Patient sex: F
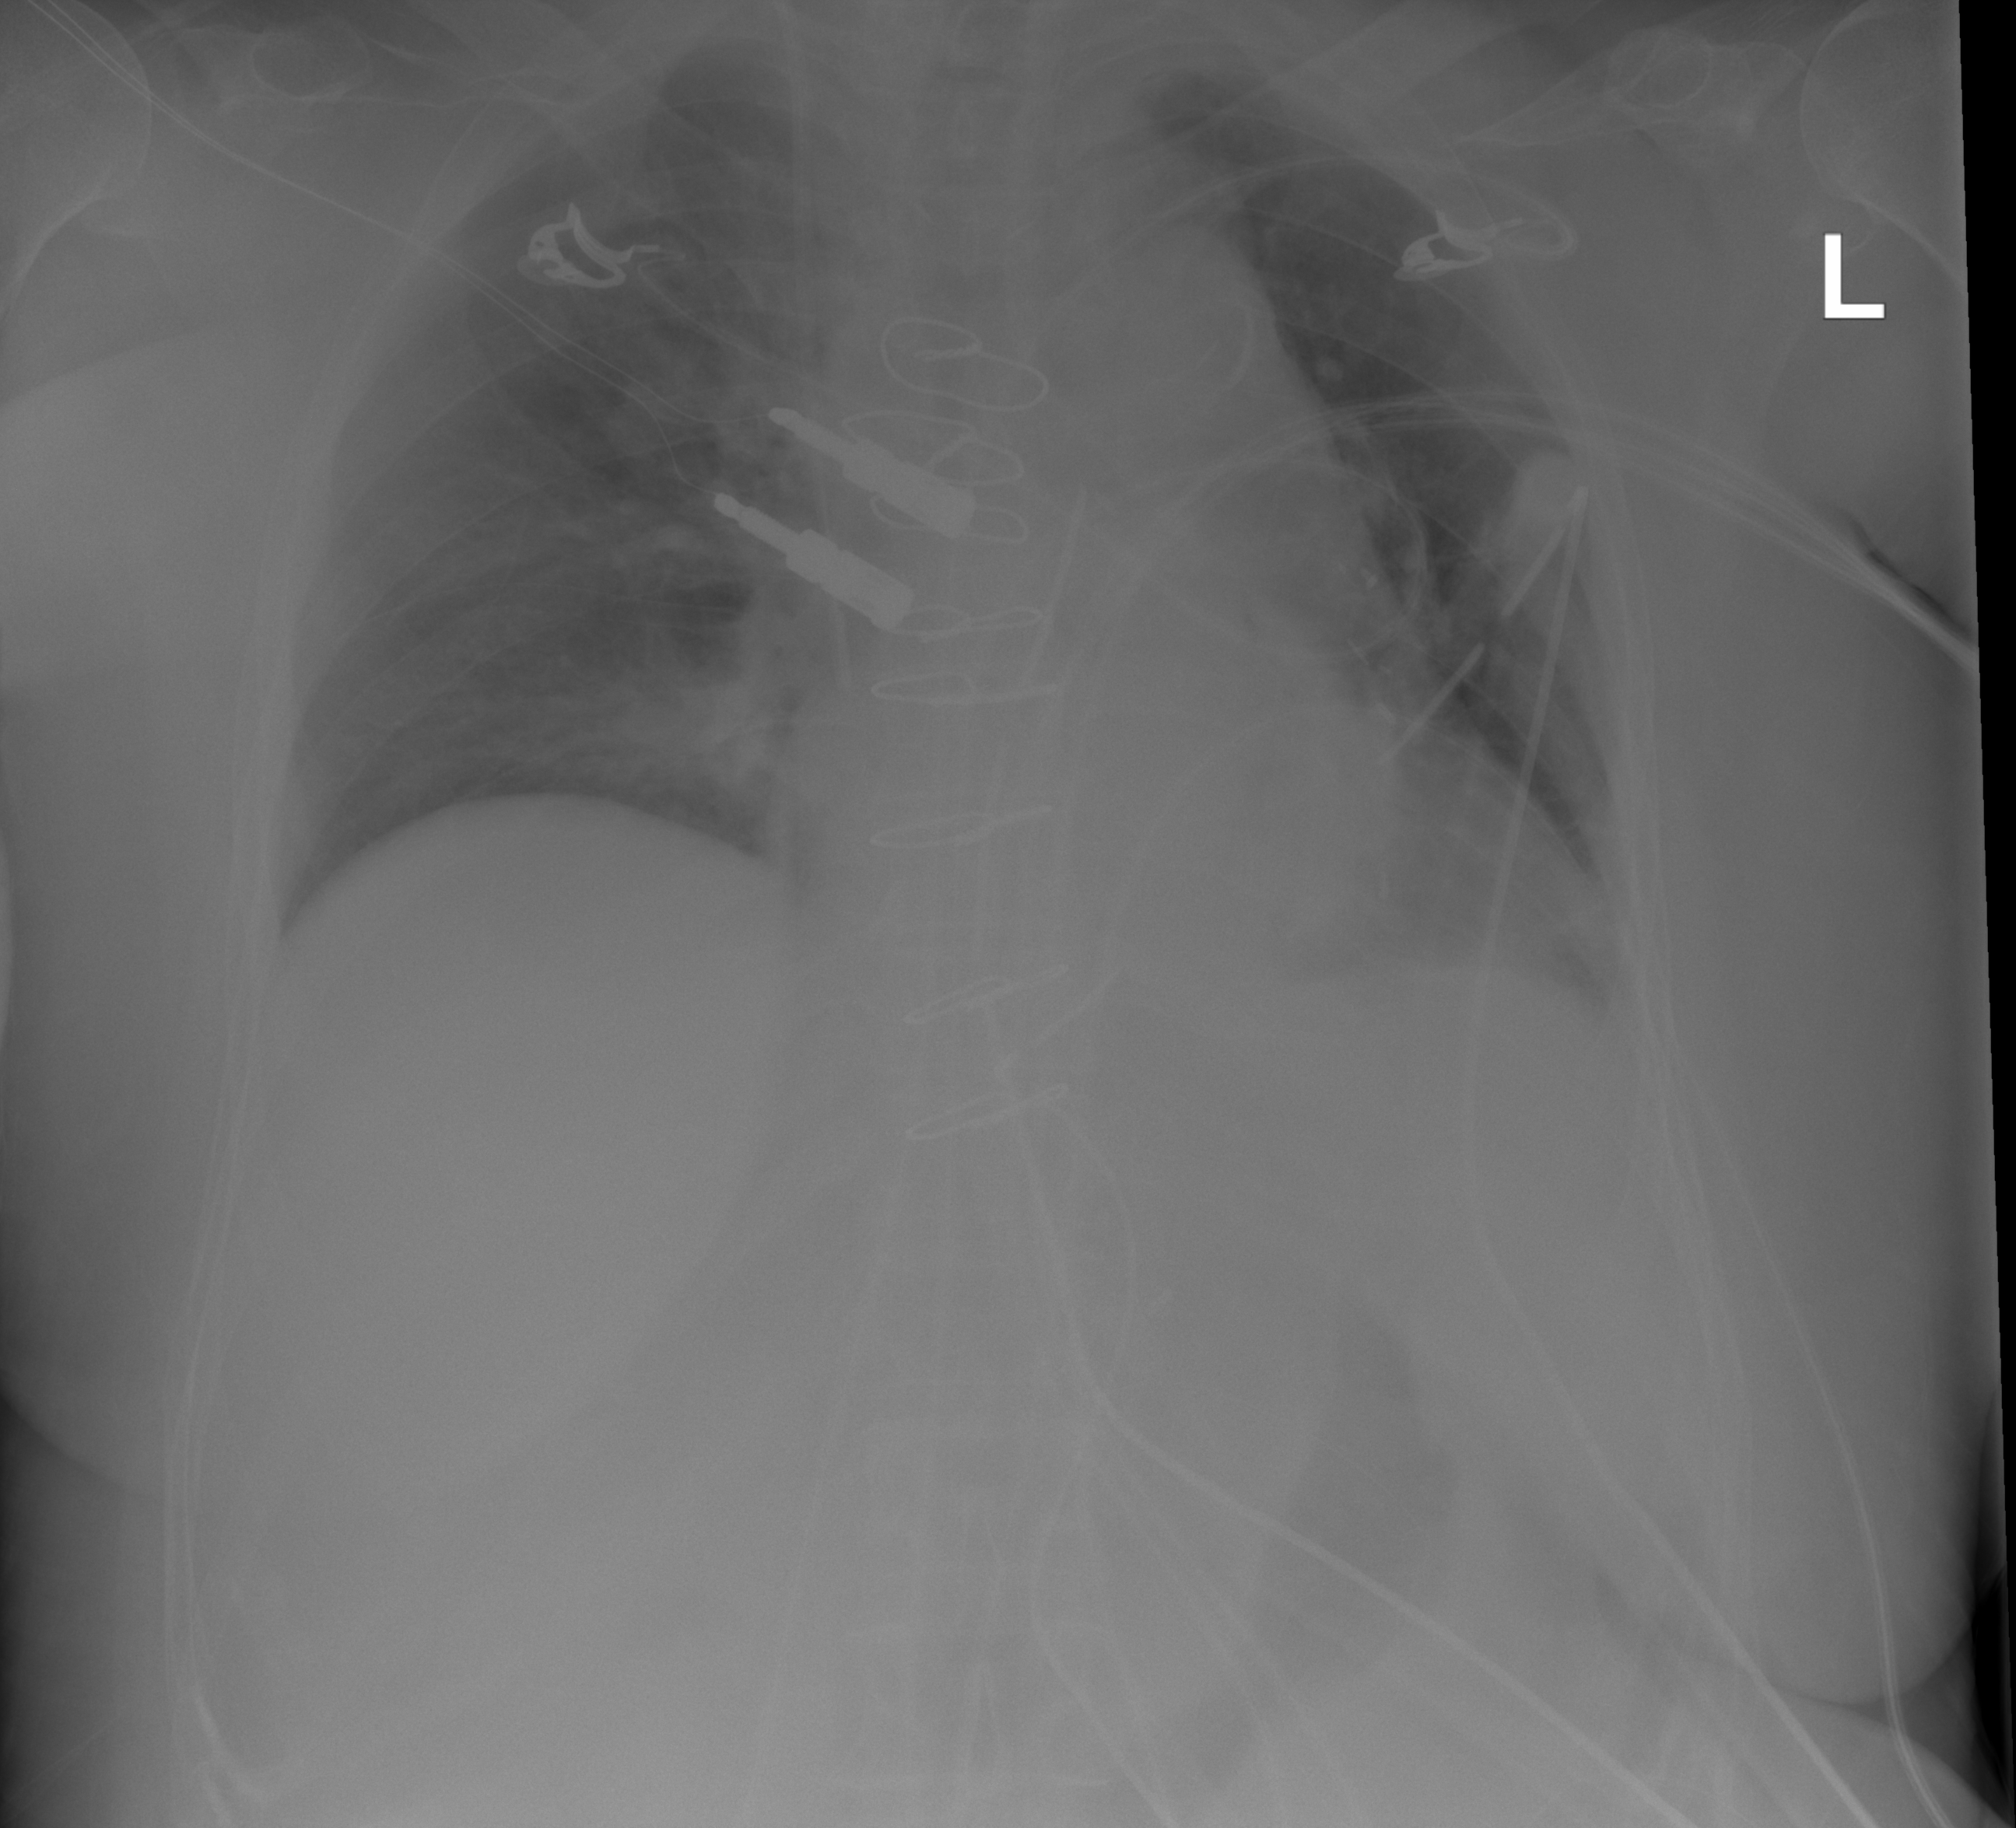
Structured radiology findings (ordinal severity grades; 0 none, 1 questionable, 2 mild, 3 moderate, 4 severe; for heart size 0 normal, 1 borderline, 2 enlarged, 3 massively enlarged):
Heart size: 3
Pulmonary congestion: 2
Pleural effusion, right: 0
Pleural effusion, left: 2
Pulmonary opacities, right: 2
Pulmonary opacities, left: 0
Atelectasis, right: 2
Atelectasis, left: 2